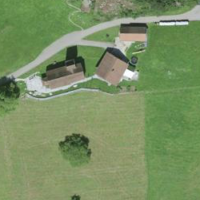
EUNIS habitat code: 24
Species observed at this site:
Aegopodium podagraria
Aesculus hippocastanum